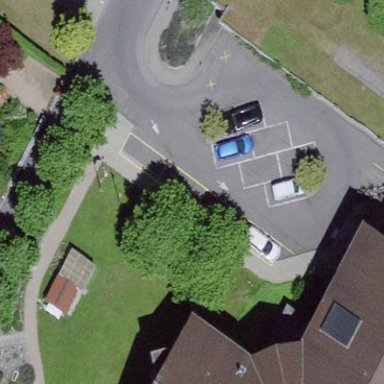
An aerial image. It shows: Parking area with surface.